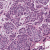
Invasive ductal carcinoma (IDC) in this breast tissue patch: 1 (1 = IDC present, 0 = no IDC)